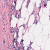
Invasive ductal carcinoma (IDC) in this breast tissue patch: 0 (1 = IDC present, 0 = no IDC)